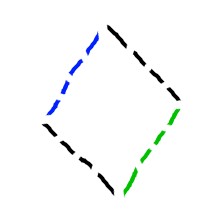
Shape: rhombus